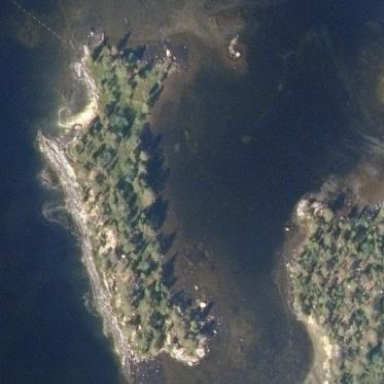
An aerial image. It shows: Islet.